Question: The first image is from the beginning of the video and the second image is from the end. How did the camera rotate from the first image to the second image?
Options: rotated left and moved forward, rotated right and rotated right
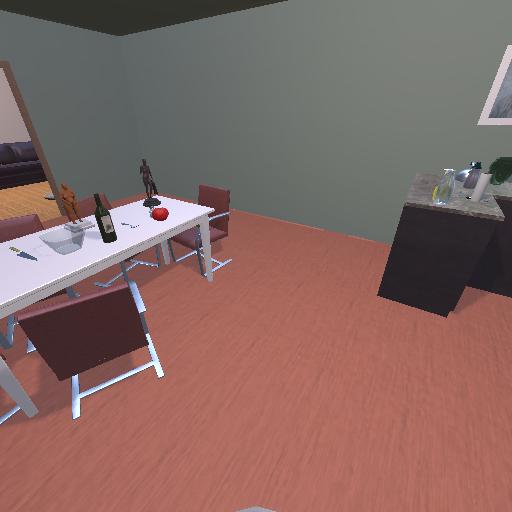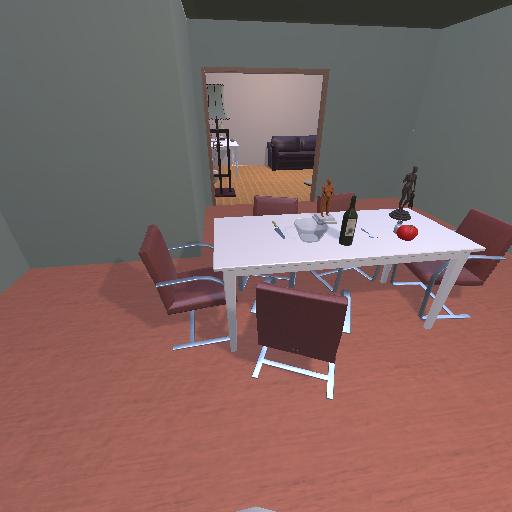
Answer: rotated left and moved forward